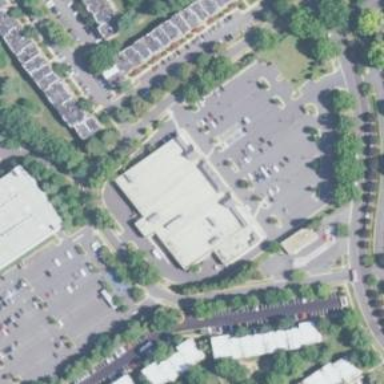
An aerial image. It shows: Supermarket.